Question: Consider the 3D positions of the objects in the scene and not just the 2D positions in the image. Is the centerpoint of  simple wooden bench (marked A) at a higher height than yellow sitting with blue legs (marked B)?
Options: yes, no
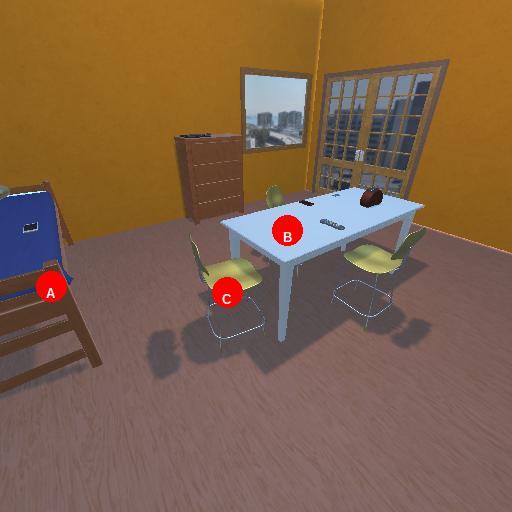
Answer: yes